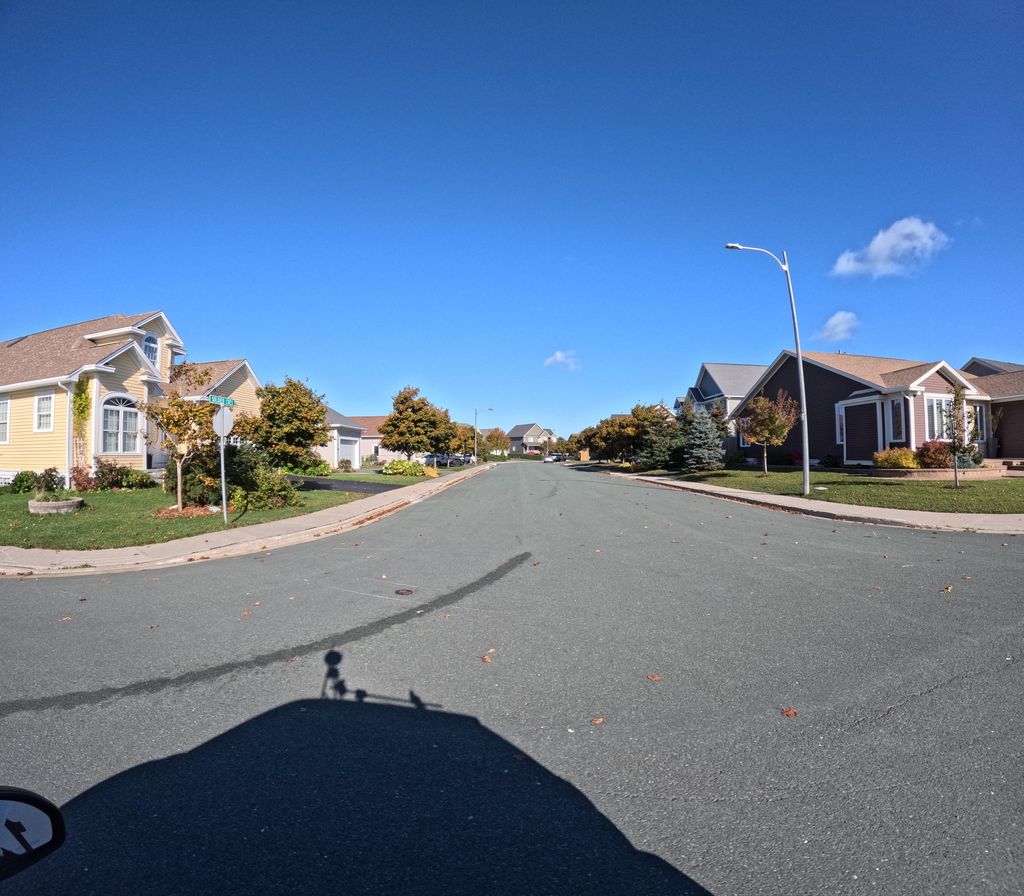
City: st_johns